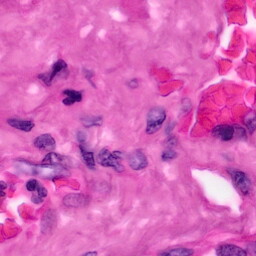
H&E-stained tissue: Pancreatic